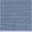
Piece: xx